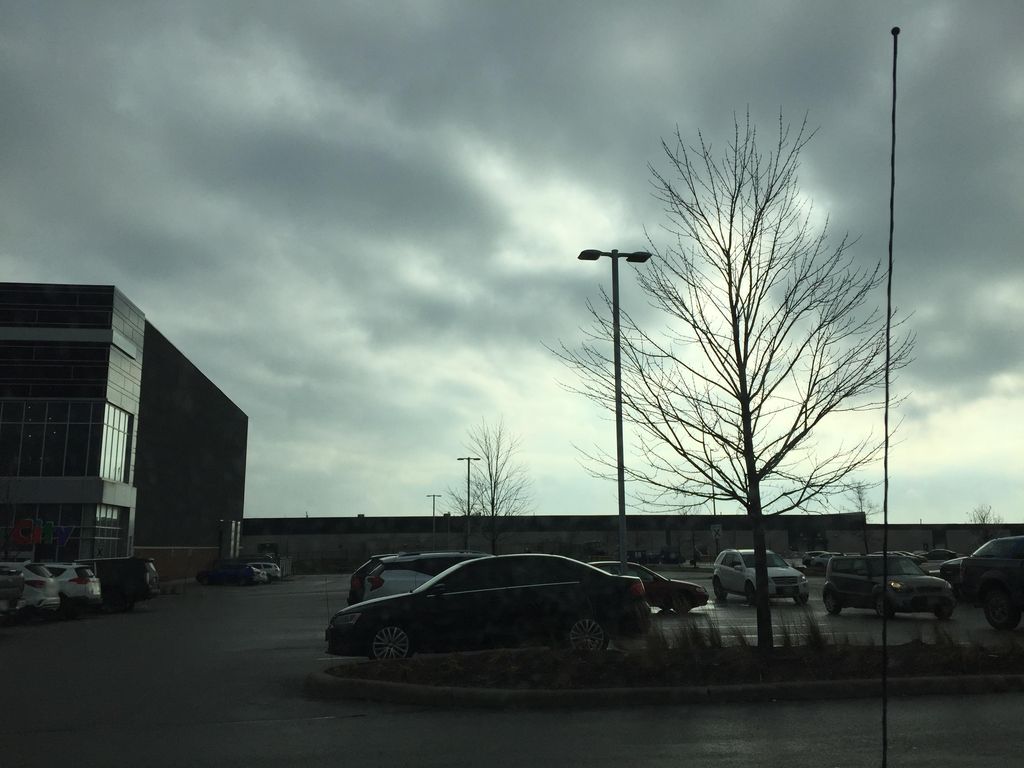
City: kitchener-waterloo